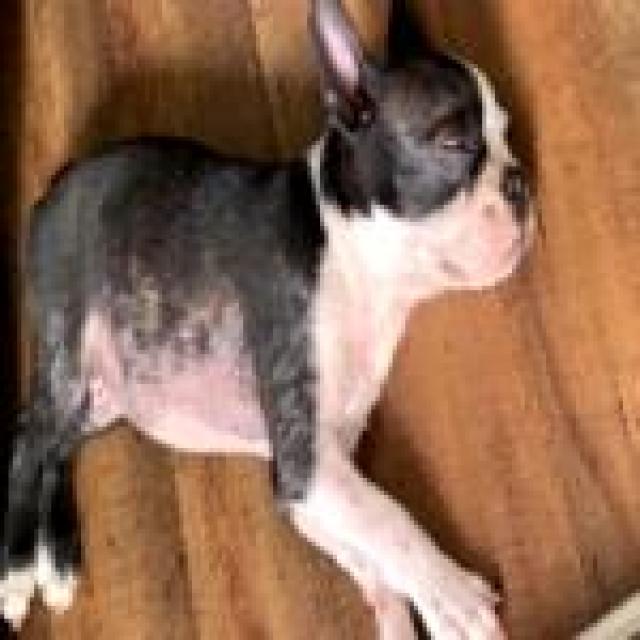
Healthy canine skin — no visible lesions, inflammation, or abnormalities. The skin and coat appear normal.